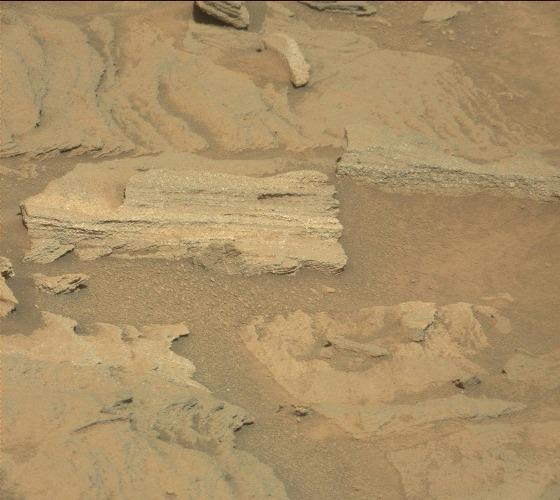
Terrain classes present: Bedrock, Gravel / Sand / Soil, Rock, Shadow